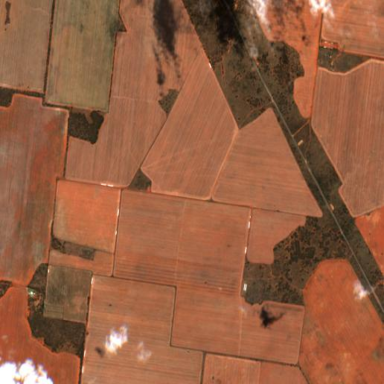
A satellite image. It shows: Farmland used for growing crops.